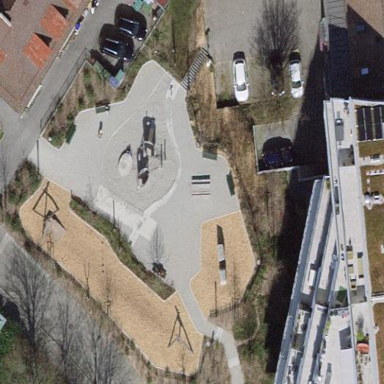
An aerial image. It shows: Garden area designated for leisure land.